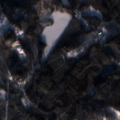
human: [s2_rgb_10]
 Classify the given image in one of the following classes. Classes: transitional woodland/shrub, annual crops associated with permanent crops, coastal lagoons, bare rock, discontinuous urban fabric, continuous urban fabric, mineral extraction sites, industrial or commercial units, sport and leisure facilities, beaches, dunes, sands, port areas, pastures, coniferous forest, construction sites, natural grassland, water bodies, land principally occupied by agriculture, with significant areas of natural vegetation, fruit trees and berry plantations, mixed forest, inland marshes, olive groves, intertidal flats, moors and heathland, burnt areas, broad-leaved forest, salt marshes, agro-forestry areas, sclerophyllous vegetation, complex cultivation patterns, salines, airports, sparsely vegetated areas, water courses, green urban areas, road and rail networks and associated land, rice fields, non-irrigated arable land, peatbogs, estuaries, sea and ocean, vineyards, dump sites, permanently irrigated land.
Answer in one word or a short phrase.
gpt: broad-leaved forest, coniferous forest, mixed forest